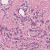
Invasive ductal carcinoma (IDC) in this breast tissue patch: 1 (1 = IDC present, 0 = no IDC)